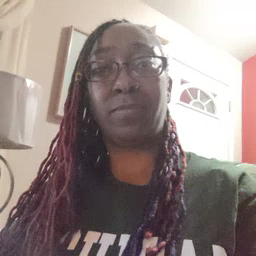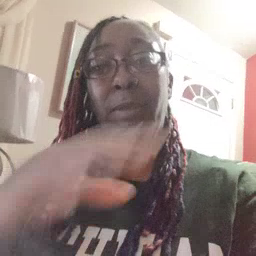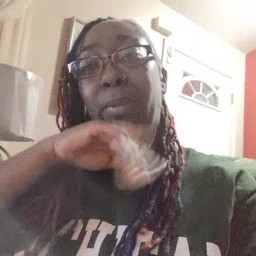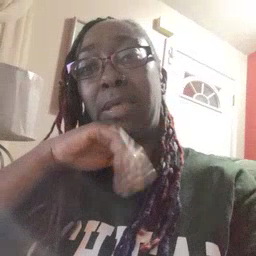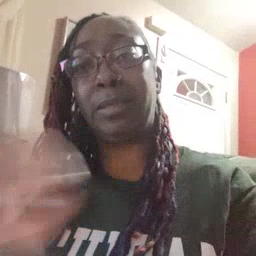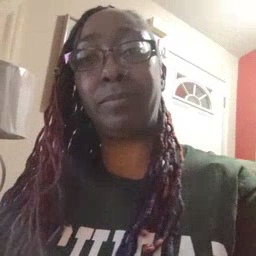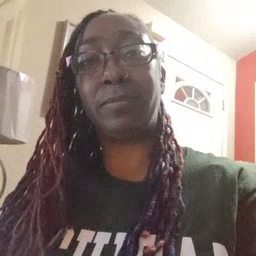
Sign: pig